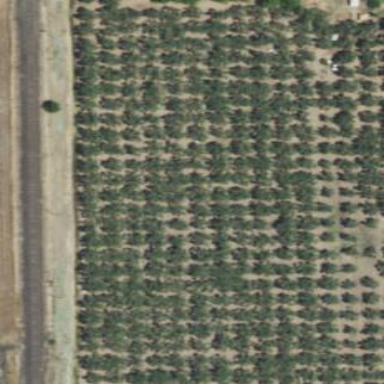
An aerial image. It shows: Orchard.